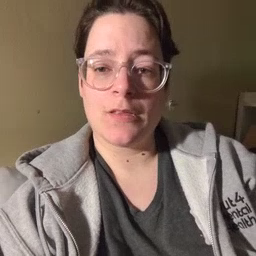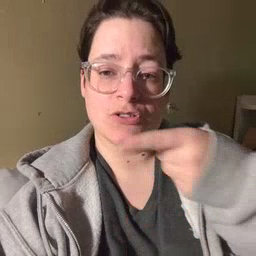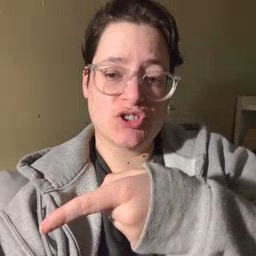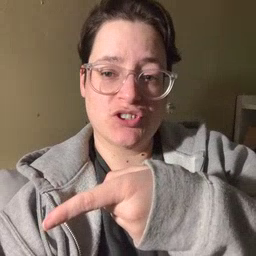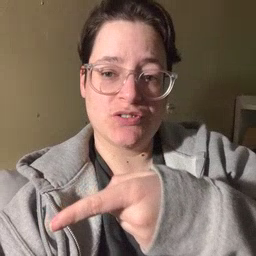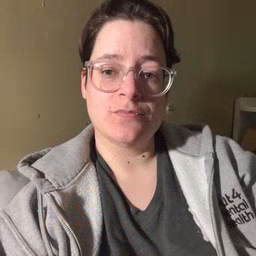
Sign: hesheit